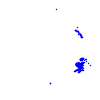
Particle: electron